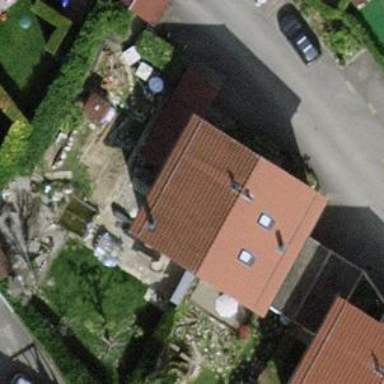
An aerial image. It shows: Garden enclosed by fence.